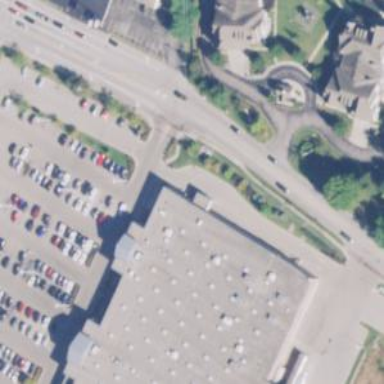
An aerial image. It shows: Trolley bay.